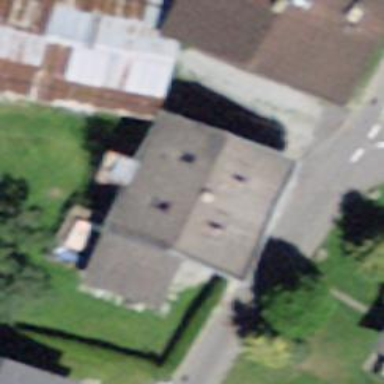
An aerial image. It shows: Residential building.